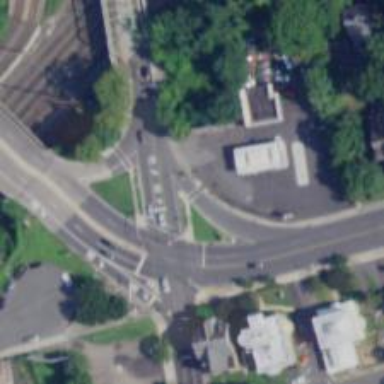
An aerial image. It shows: Pedestrian crossing with zebra markings on footway.